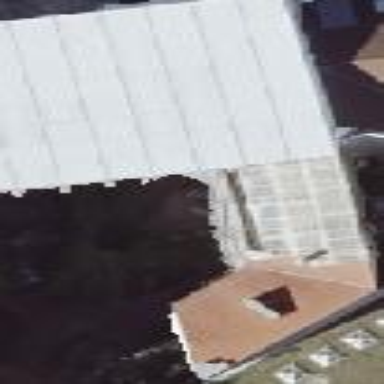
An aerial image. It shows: The apartments building with roof made of roof tiles.